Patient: sex M, age 69
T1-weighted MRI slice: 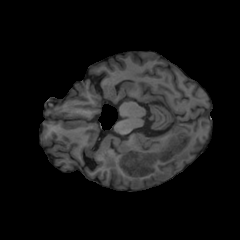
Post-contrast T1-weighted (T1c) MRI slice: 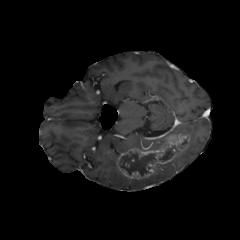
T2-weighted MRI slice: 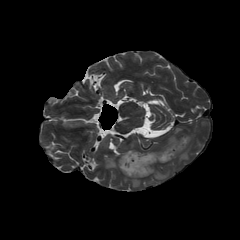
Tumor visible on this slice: yes
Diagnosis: Glioblastoma, IDH-wildtype
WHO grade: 4